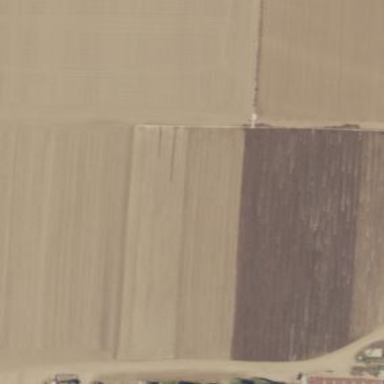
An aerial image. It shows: Farmland with fields for crop cultivation.